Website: macys
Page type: billing-address
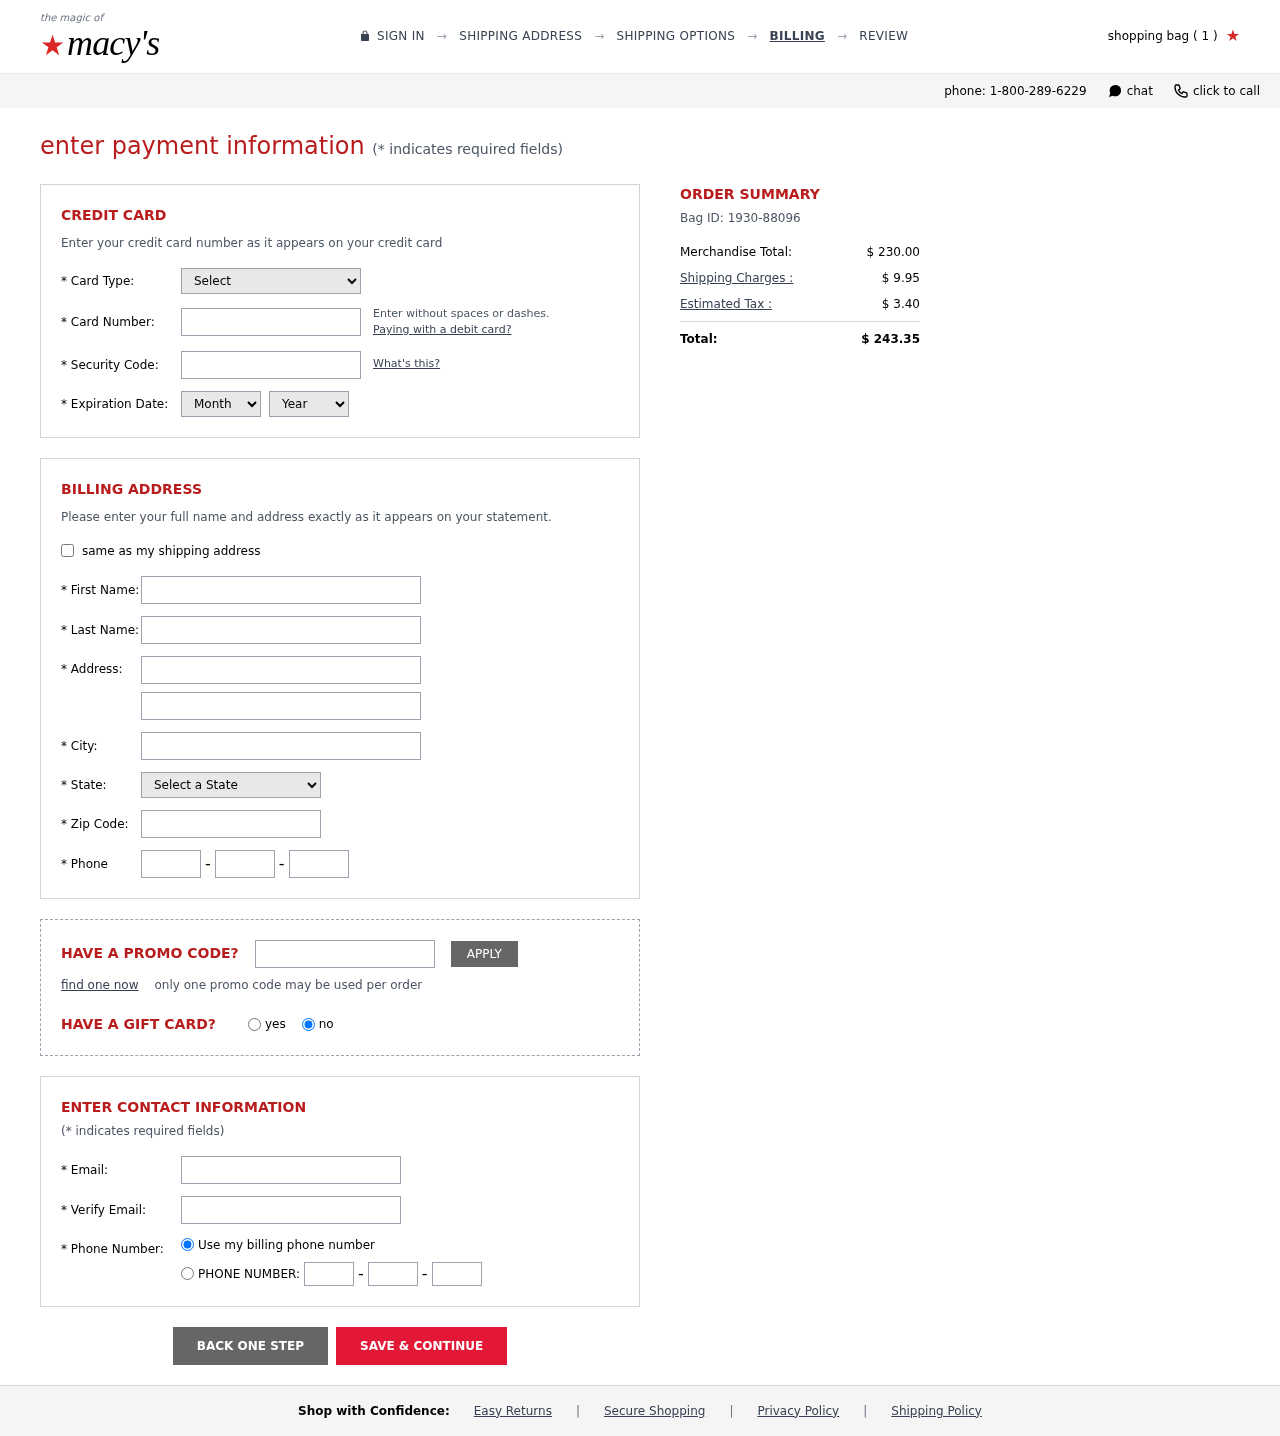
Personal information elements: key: PII_CARD_CVV
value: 309
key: PII_CARD_EXPIRY_MONTH
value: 02
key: PII_CARD_EXPIRY_YEAR
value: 30
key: PII_CARD_NUMBER
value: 2717 3177 8428 7151
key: PII_CARD_TYPE
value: Mastercard
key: PII_CITY
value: Amyfurt
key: PII_EMAIL
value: linda_green@yahoo.com
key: PII_FIRSTNAME
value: Linda
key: PII_LASTNAME
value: Green
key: PII_PHONE_AREA
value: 622
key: PII_PHONE_PREFIX
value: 825
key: PII_PHONE_SUFFIX
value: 6405
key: PII_POSTCODE
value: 01133
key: PII_STATE_ABBR
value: NC
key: PII_STREET
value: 028 Anderson Ways Apt. 659
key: PII_STREET2
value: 98840 Nguyen Street
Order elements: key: ORDER_NUM_ITEMS
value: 1
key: ORDER_ID
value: Bag ID: 1930-88096
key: ORDER_SUBTOTAL
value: $ 230.00
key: ORDER_SHIPPING_COST
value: $ 9.95
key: ORDER_TAX
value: $ 3.40
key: ORDER_TOTAL
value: $ 243.35